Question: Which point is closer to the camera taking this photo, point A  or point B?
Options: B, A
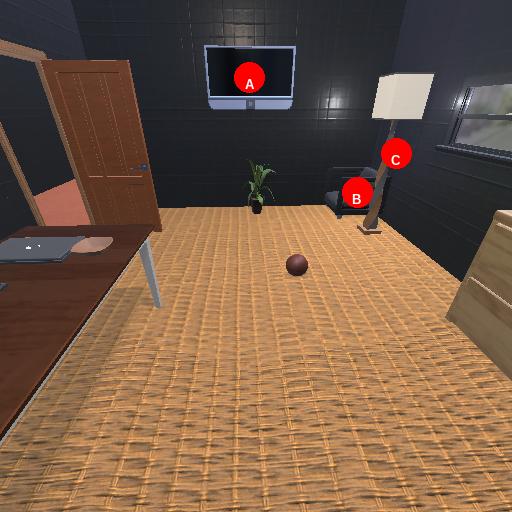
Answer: B